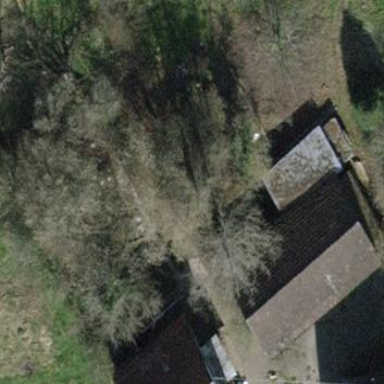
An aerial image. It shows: Rural barn.